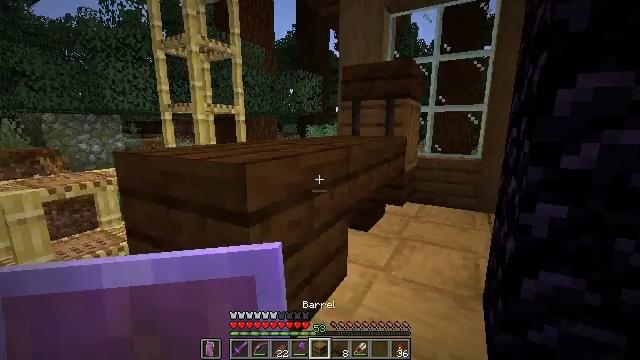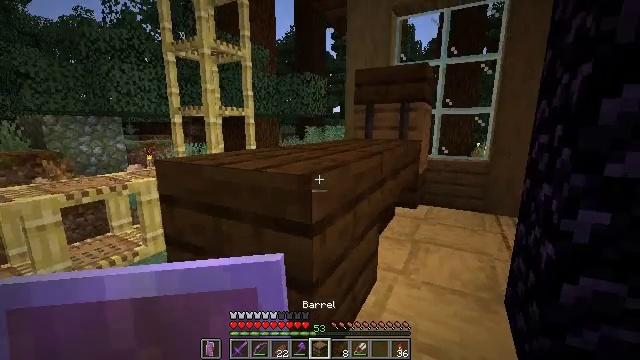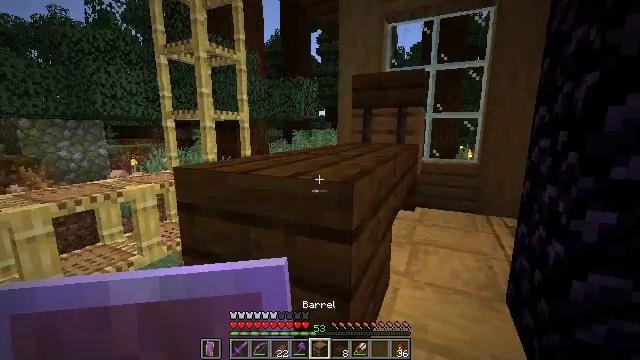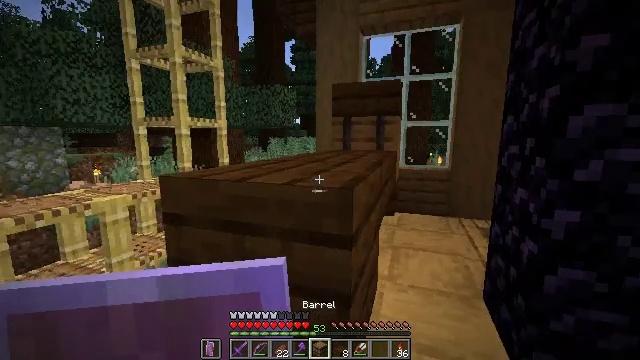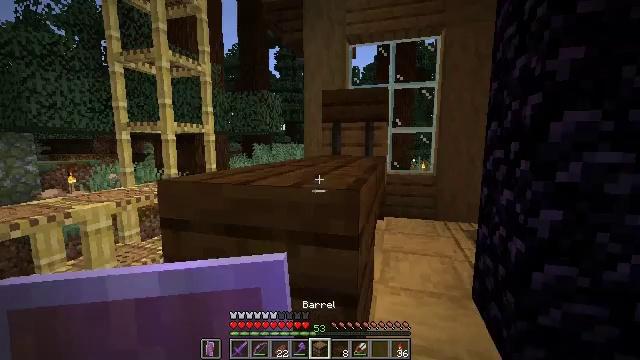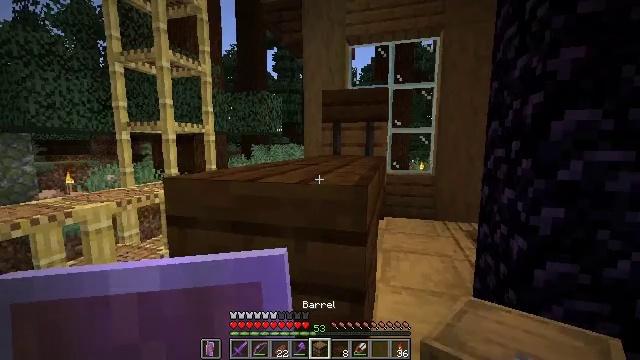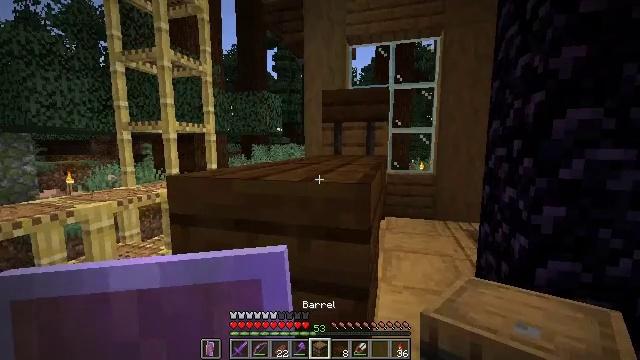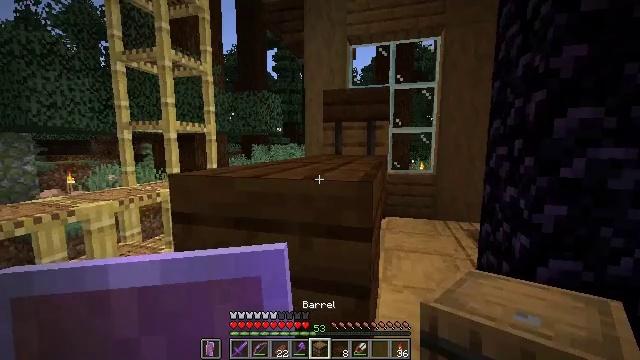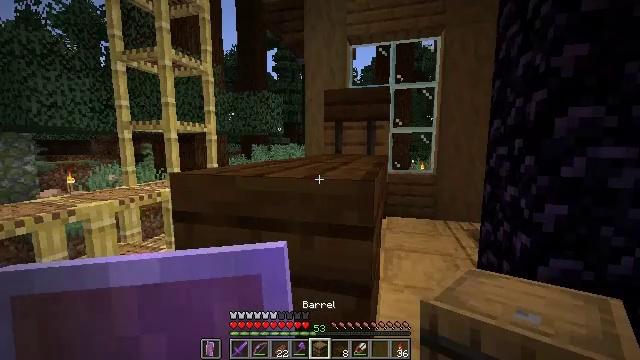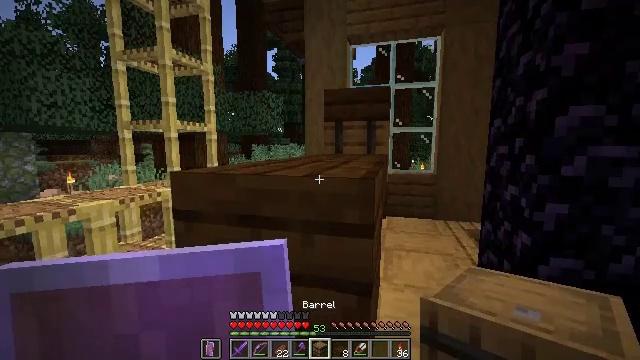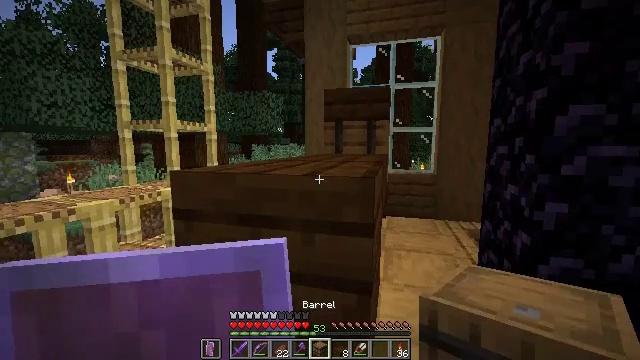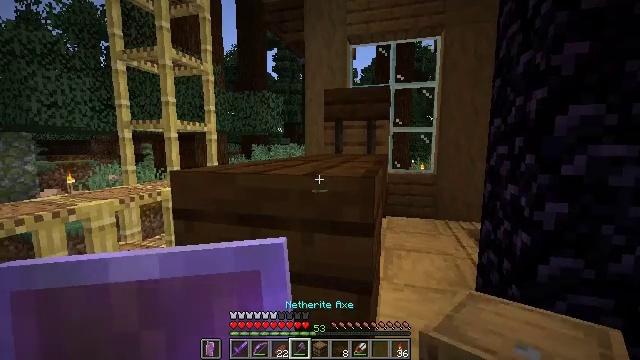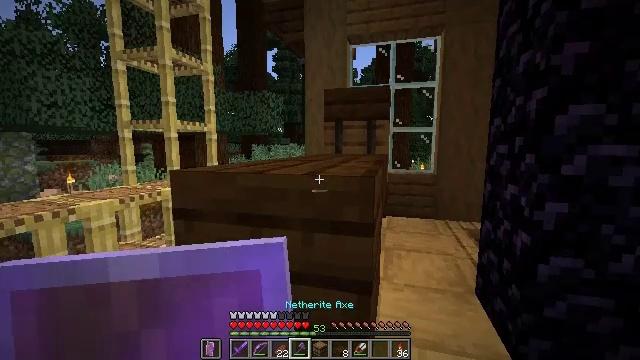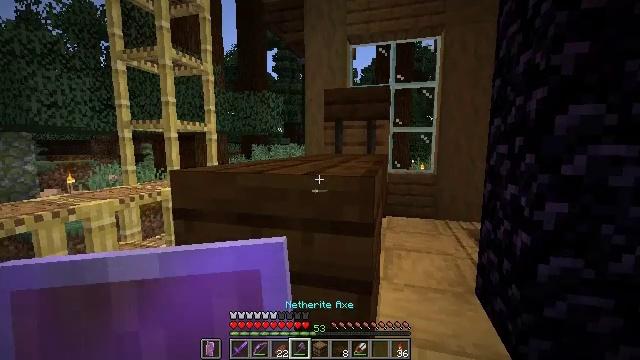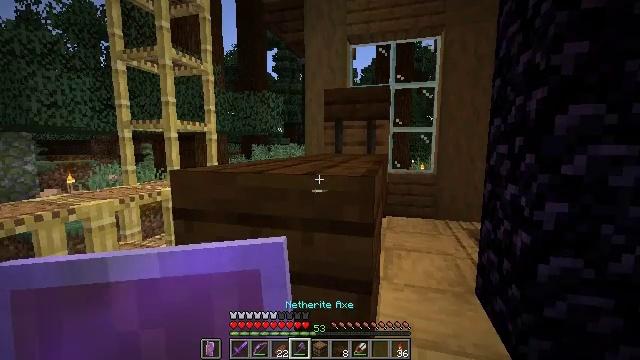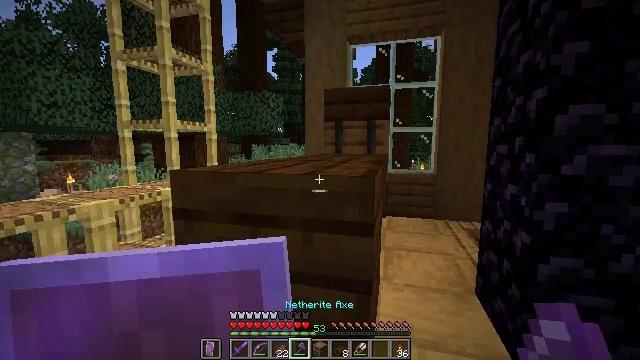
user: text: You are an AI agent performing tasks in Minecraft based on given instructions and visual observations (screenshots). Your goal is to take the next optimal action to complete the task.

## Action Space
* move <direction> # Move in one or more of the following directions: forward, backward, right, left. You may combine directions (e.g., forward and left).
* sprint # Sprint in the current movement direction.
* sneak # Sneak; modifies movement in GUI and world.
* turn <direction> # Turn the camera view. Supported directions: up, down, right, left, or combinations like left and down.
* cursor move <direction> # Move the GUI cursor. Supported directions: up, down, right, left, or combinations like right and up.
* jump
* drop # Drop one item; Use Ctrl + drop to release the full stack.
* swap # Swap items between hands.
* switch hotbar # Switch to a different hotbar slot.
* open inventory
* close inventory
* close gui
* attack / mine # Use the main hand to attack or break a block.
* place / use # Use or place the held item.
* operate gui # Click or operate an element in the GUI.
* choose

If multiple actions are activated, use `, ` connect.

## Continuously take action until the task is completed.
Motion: motion action
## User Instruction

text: Use a tool to break the dark oak slab.
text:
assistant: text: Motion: move left
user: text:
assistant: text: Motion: move left, turn right
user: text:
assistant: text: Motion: turn right and up
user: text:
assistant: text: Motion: turn right and up
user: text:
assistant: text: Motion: no_op
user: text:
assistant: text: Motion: no_op
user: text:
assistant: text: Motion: no_op
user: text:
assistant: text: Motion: no_op
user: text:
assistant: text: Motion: no_op
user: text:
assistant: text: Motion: no_op
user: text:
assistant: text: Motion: no_op
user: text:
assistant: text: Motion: no_op
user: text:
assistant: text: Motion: no_op
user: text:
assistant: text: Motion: no_op
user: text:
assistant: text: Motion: no_op
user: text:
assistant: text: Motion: no_op
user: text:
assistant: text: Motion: no_op
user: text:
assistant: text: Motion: no_op
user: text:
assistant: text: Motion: attack / mine
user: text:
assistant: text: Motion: move forward, attack / mine
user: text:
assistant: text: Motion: move forward, attack / mine
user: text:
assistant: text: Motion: move forward, attack / mine
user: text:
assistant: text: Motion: move forward, attack / mine
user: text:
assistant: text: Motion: move forward, attack / mine
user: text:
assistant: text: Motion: move forward, attack / mine
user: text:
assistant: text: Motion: turn down, attack / mine
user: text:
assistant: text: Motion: turn right and down, attack / mine
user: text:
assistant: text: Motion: attack / mine
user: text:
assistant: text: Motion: turn right, attack / mine
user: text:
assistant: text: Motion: attack / mine